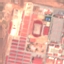
Land use / land cover: Industrial